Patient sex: M
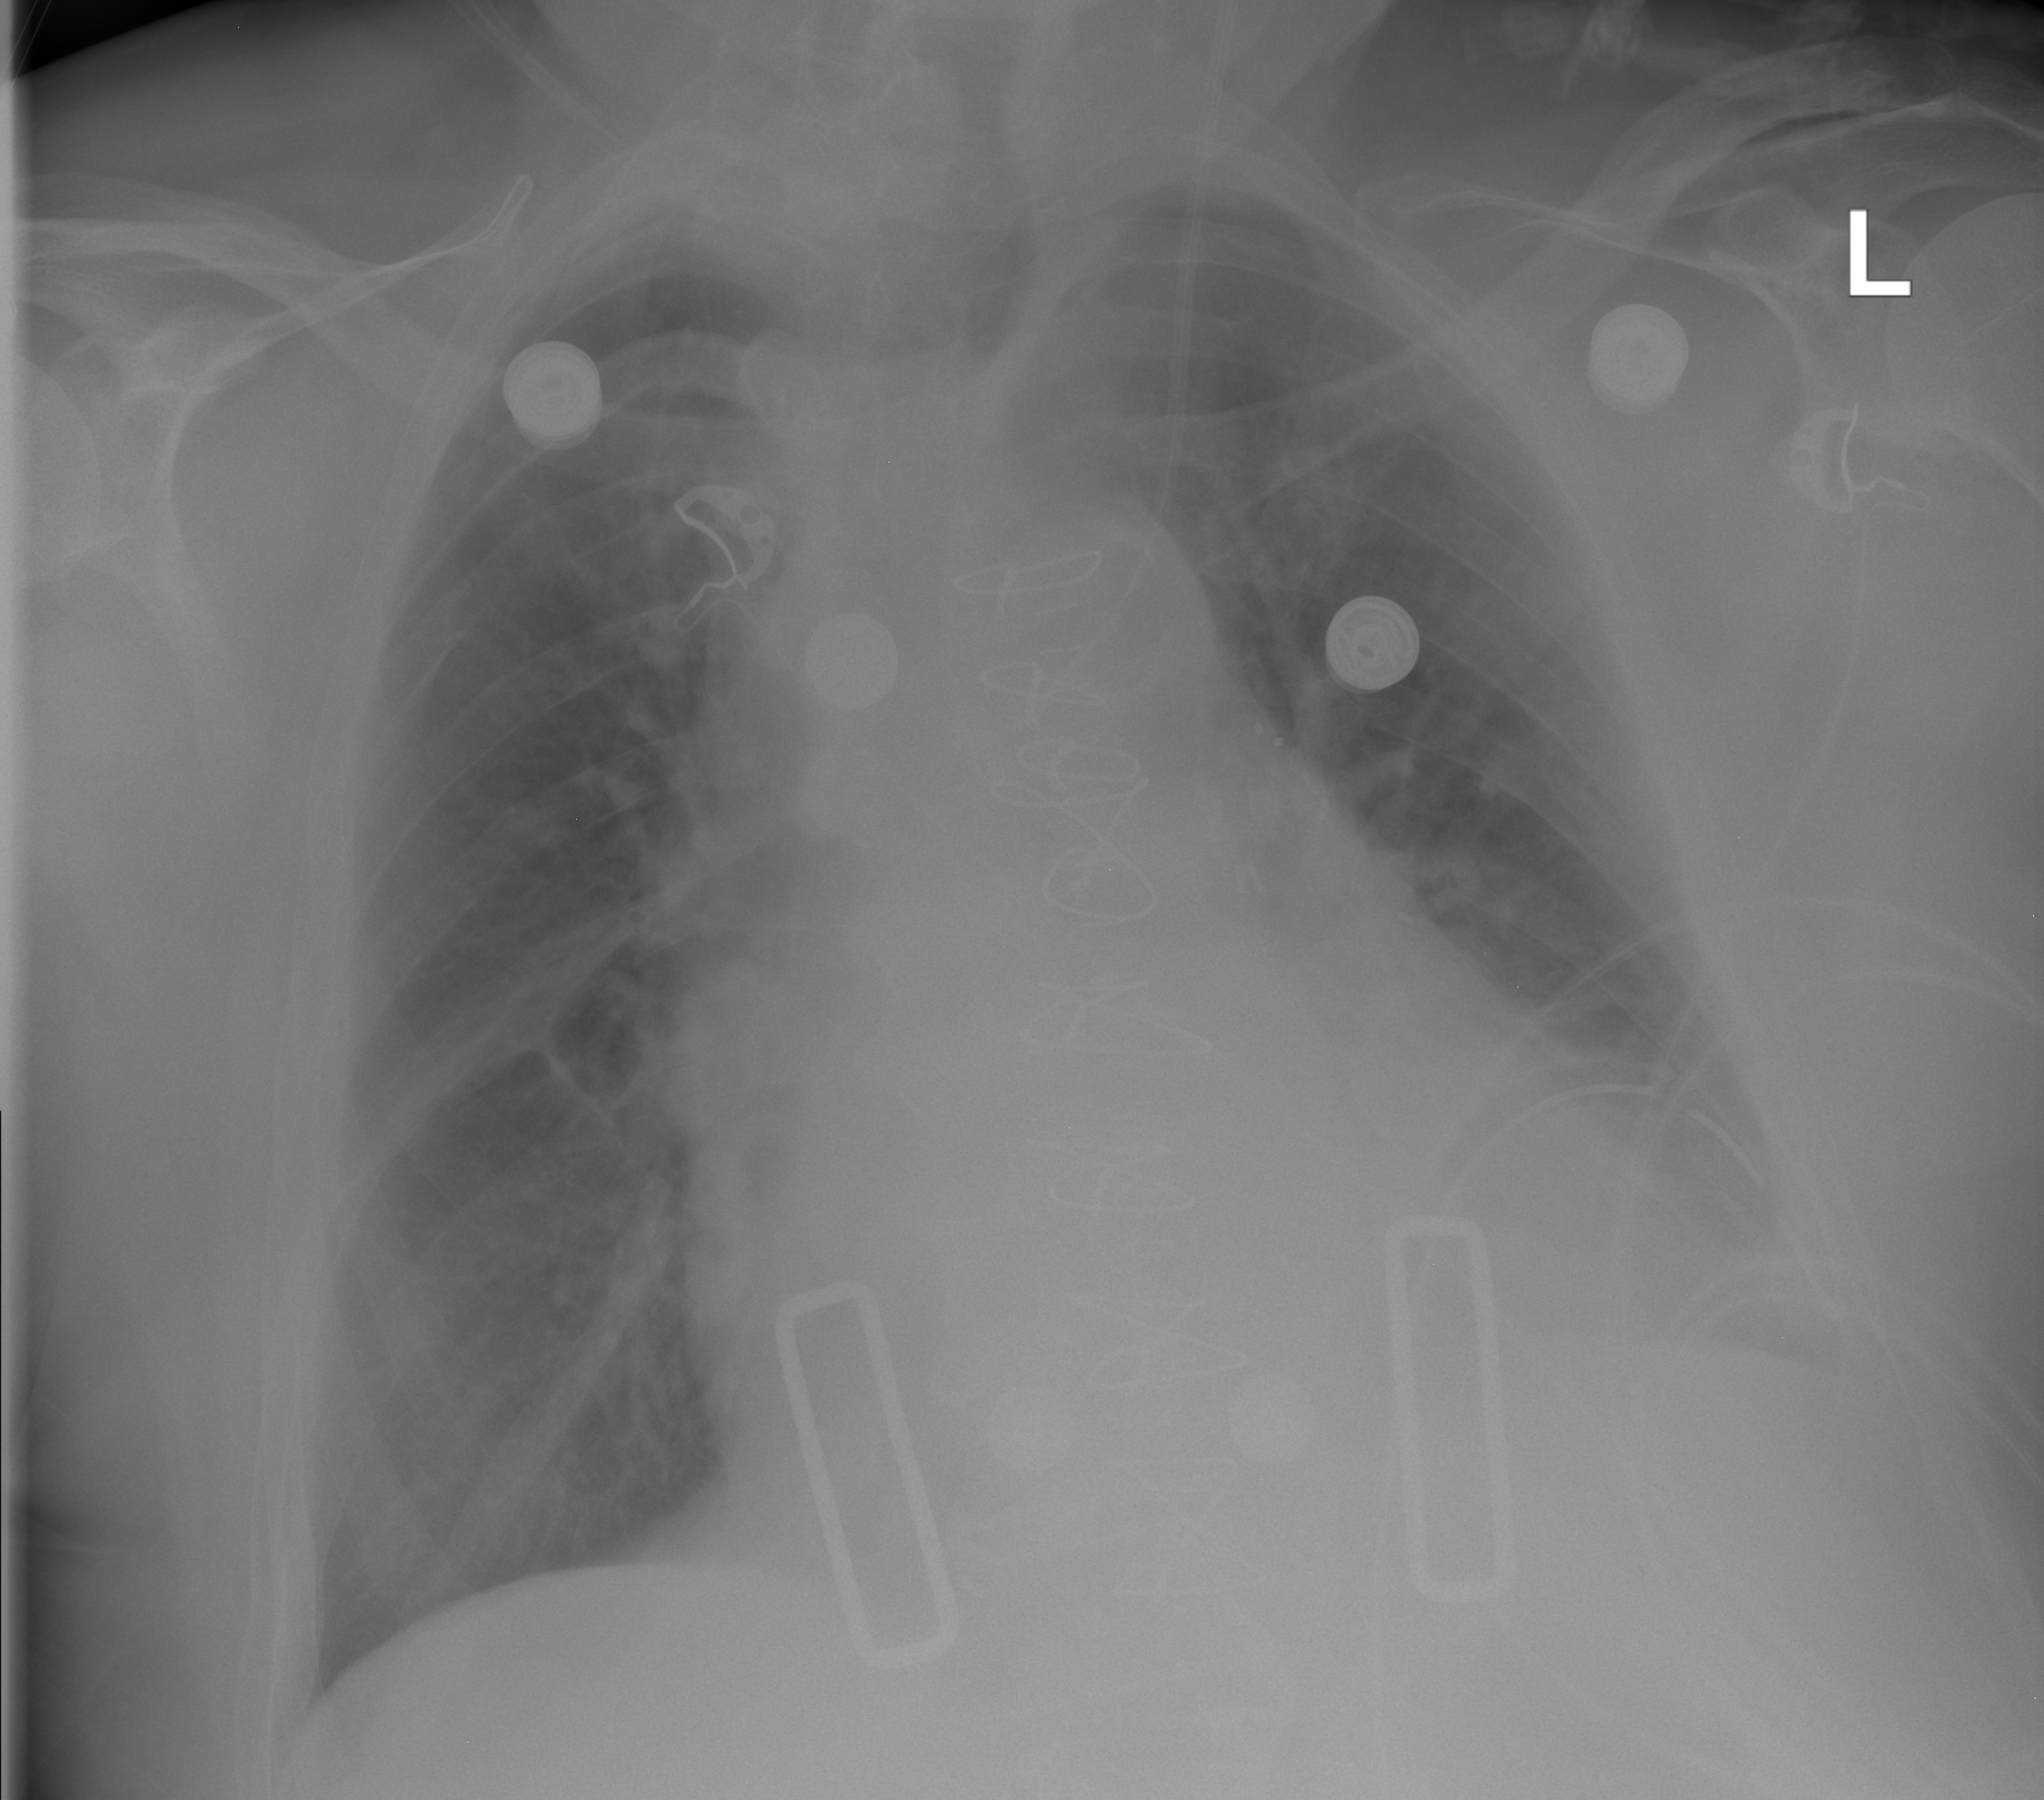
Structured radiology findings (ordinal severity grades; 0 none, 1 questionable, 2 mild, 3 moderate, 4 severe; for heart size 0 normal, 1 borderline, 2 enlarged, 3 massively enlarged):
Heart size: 2
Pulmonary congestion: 1
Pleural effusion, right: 0
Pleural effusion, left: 1
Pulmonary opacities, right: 0
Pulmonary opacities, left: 0
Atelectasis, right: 0
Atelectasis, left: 1